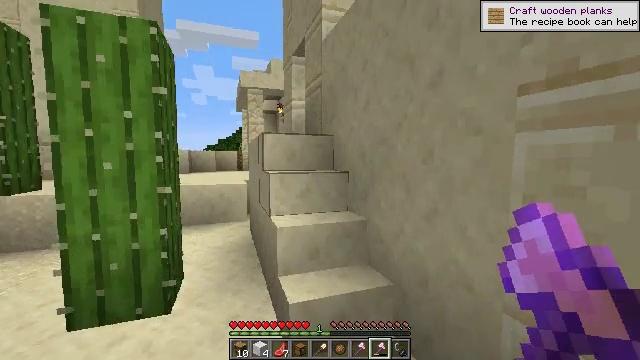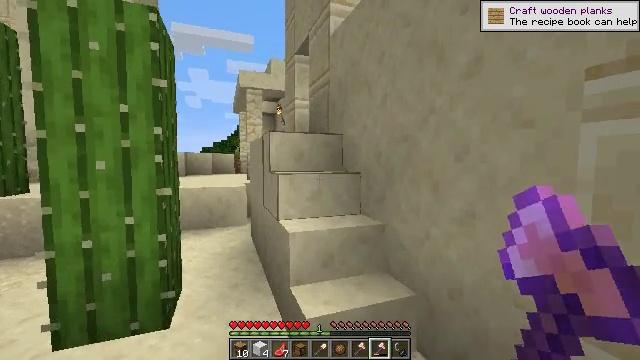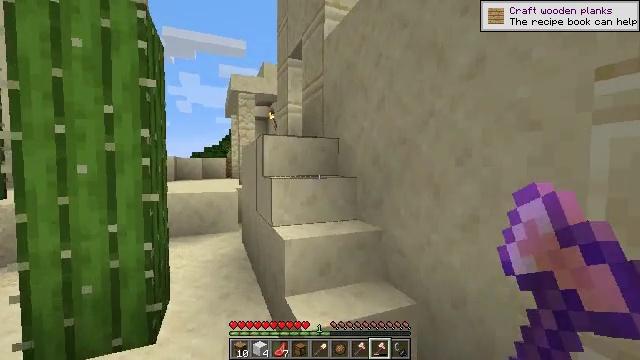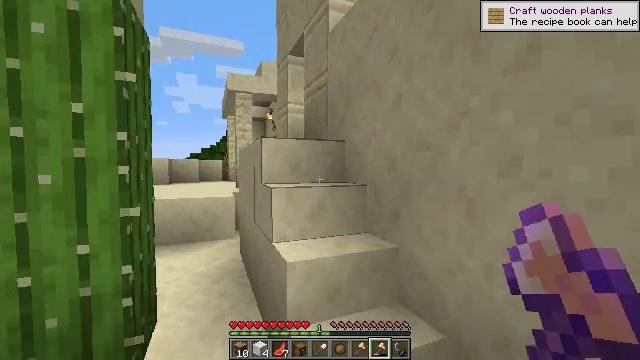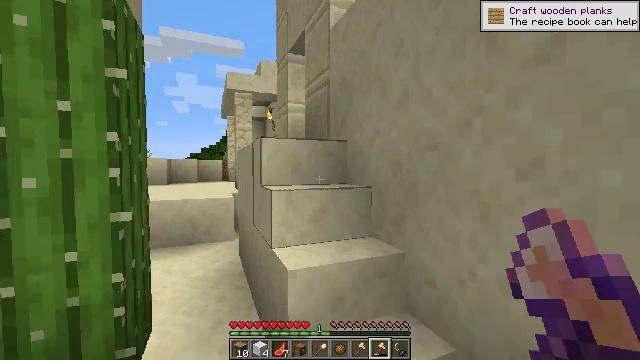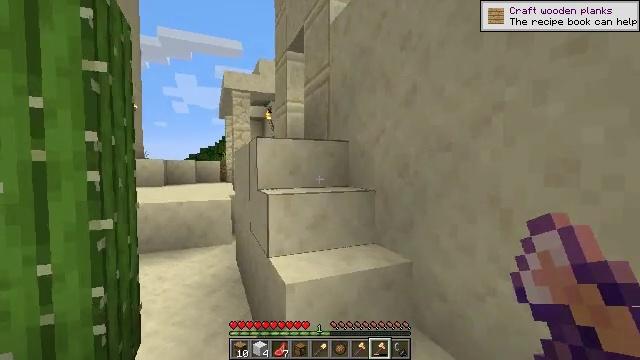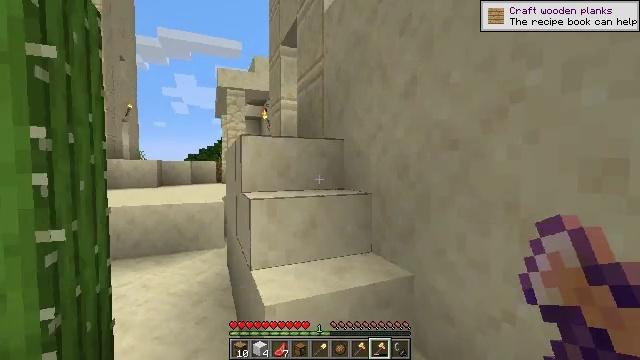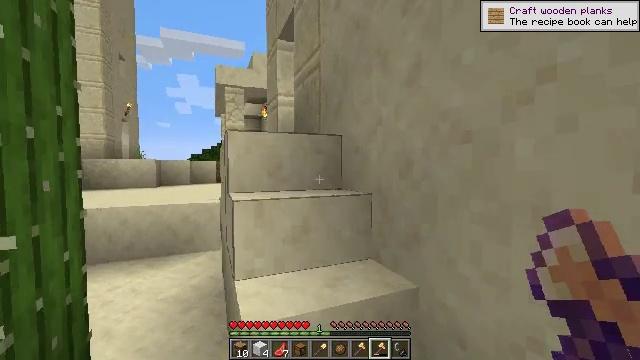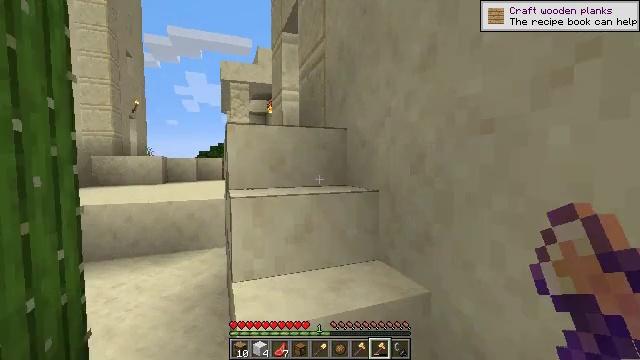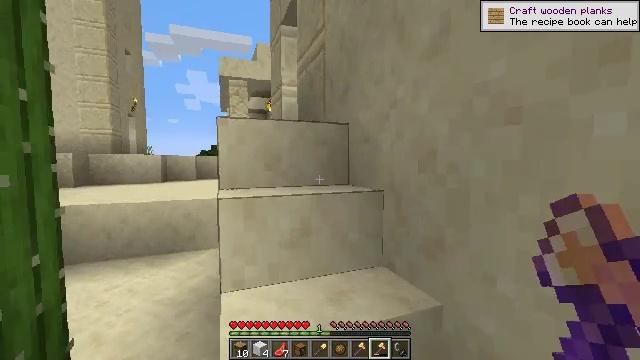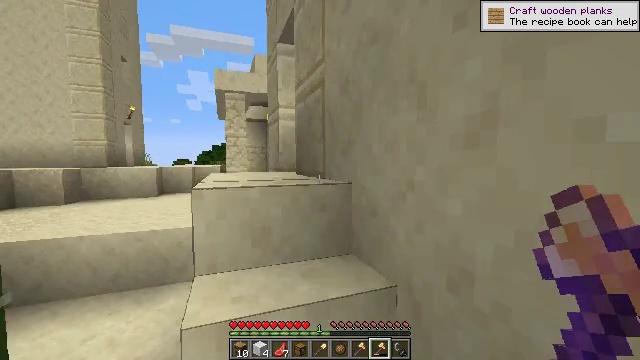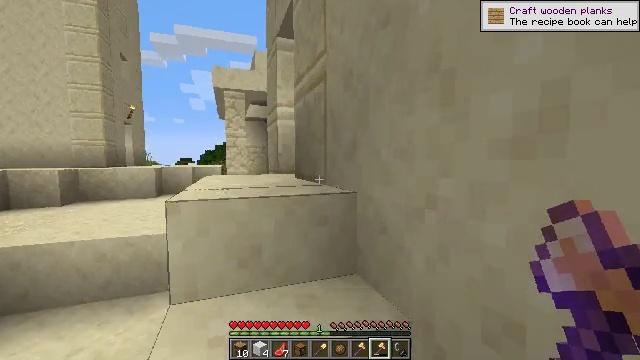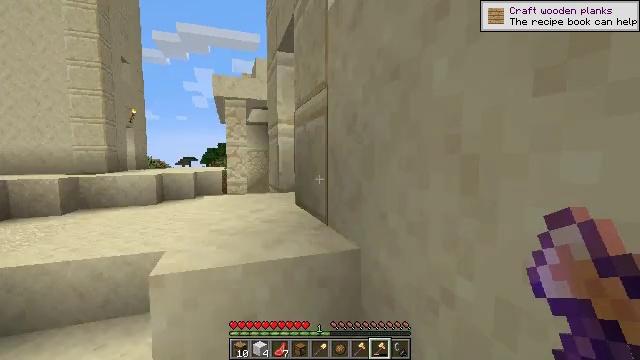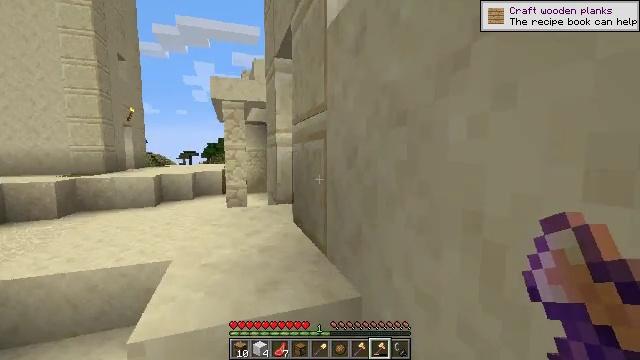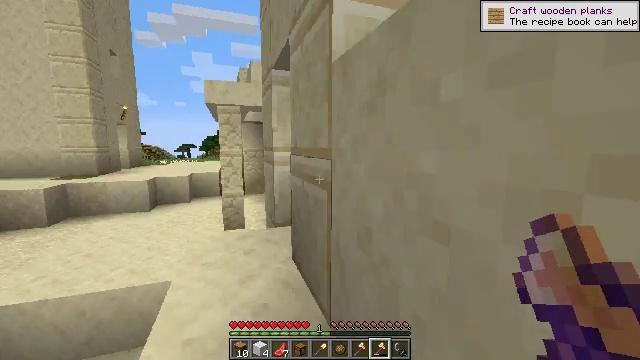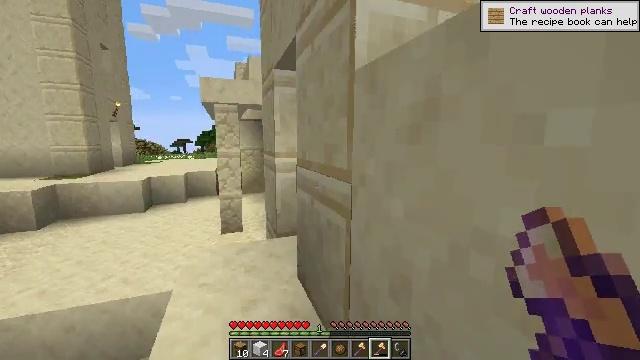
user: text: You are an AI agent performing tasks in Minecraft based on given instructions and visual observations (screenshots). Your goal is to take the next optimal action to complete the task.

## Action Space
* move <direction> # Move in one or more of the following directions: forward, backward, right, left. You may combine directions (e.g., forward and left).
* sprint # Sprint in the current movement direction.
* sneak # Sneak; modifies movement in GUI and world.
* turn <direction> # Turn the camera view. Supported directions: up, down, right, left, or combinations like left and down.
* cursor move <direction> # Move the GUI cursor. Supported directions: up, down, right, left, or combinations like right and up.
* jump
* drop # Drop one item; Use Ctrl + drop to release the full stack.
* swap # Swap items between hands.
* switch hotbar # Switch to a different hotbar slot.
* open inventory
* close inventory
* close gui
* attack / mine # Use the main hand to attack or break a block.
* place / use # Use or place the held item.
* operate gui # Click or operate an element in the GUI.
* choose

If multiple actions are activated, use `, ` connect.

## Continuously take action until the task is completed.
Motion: motion action
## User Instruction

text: Gather the cartography table from its current location.
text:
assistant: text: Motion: move forward, turn right
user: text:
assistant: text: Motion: move forward, turn right and up
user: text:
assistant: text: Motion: move forward
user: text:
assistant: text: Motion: move forward
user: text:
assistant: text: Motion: move forward and move right
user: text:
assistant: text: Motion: move forward and move right
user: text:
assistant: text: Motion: move forward
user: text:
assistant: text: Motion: move forward, turn left
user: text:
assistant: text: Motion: move forward
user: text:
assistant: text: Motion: move forward
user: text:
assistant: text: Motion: move forward
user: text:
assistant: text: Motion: move forward
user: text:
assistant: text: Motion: move forward, turn down
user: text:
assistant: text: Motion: move forward and move left, turn down
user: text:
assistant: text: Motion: move forward and move left, turn down
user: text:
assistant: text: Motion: move forward and move left, turn right and down
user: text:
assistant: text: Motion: move forward and move left, turn right and down
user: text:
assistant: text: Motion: move forward and move left, turn right and down
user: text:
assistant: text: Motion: move forward and move left, turn right and down
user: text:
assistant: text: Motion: move forward and move left, turn right and down
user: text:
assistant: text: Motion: move forward and move left, turn right and down
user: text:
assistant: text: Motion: move forward and move left, turn right
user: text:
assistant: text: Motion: move forward and move left, turn right
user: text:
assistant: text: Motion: move forward and move left, turn right
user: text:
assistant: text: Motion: move forward and move left, turn right
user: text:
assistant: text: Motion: move forward and move left, turn right
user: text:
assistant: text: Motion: move forward and move left, turn right
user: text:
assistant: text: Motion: move forward and move left, turn right
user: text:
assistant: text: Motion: move forward, turn right
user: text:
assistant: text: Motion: move forward, turn right